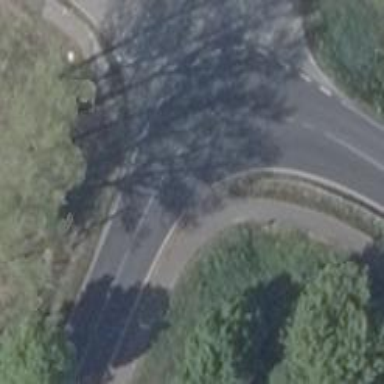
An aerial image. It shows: Unmarked road crossing.